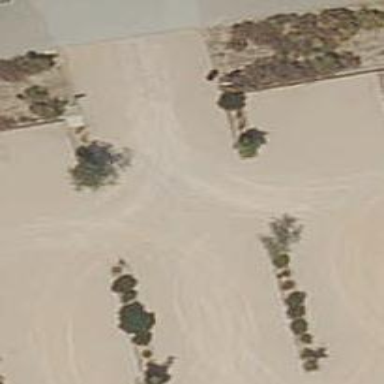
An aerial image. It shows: Service road with sand surface.